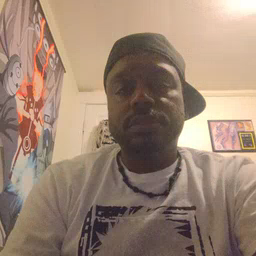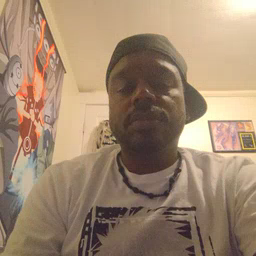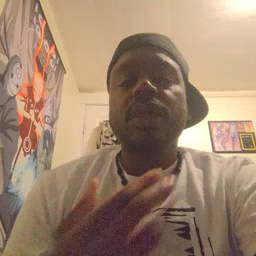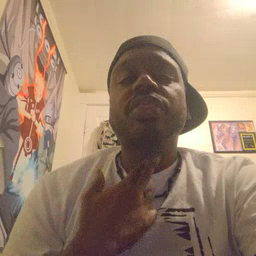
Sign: thirsty